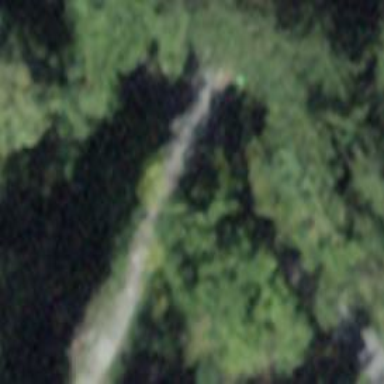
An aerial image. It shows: Unpaved path.